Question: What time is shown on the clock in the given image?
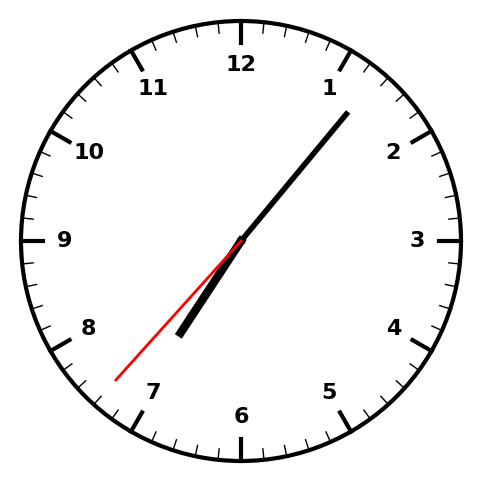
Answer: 07:06:37